Question: I'm working on a database for stat keeping for a sports club where I help administrate some events. I think I've got the parts for keeping track of the competitor names, classifications, categories, etc. figured out using a main table, several lookup tables and a couple bridge tables to cover the many-to-many relationships involved.
I have a model sketched out for the next part, but I'm not entirely comfortable that I'm doing it right. I know how we do it on paper and/or in a spreadsheet where I'm still doing a lot of manual work, but I'm not 100% confident I'm 'translating' it to tables and relations correctly.
A simple event structure might look like this:
'''
Tournament
- Day 1
- Match 1 (Fired Match)
- Match 2 (Fired Match)
- Match 3 (Fired Match)
- Match 4 (Aggregate Match of 1,2,3)
- Day 2
- Match 5 (Fired Match)
- Match 6 (Fired Match)
- Match 7 (Fired Match)
- Match 8 (Aggregate Match of 5,6,7)
- Match 9 (Aggregate Match of 4,8)
'''
I had broken things down a bit further and have tables for 'scores', 'stages', 'matches', and 'tournaments' (among others). The idea being that scores are the raw data I need to record for each competitor, with foreign keys to the 'competitor' and 'stages' table. Rather than having 'fired' and 'aggregate' matches, I decided to approach it as matches being aggregates of one or more stages, and tournaments can have one or more matches (aggregates).

I left out some of the lookup tables indicated by the other foreign keys since they don't directly relate to the matter at hand which I guess is "Is this the correct way to go about this, or would I be better off to skip the matches/stages separation? Would there be a way to reimplement this parent-child relationship between matches and stages in a single table via a self-join?
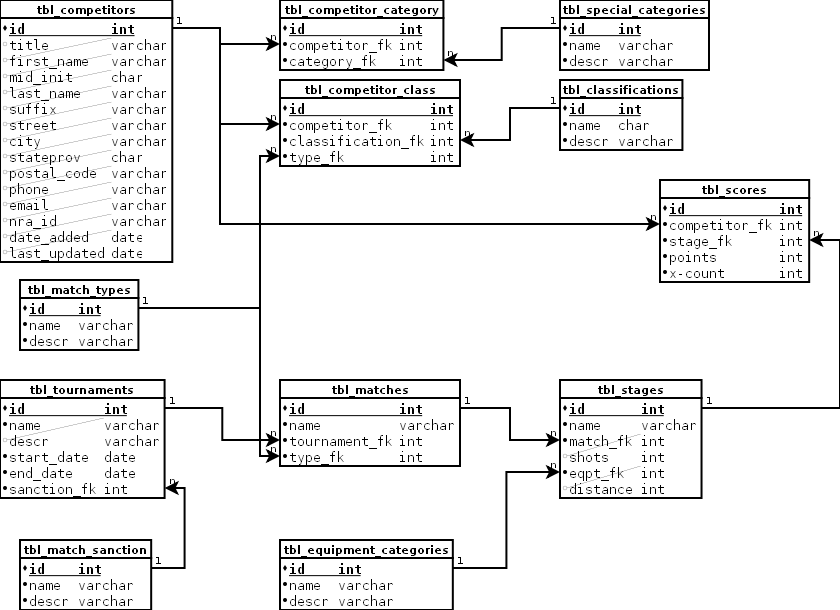
Answer: It looks like a properly normalized and flexible hierarchical structure to me.
As designed, it implies that a Tournament has one or more Matches, and a Match has one or more Stages... or, more to the point, each parent has a variable number of children, where the number is always greater than zero but can and will vary from instance to instance. If this is not the case, if a parent (Tournament or Match) will always have the same number of children, then there might be some minor advantage in denormalizing the data (like a table with seven columns for the weekdays) , but that may prove awkward in the long run.
I would definitely not do a single table with a self join, as the different levels of the hierarchy contain different attributes. For example, "Shots" is part of a Stage and not part of a Match, and so should not be made part of the Match table.